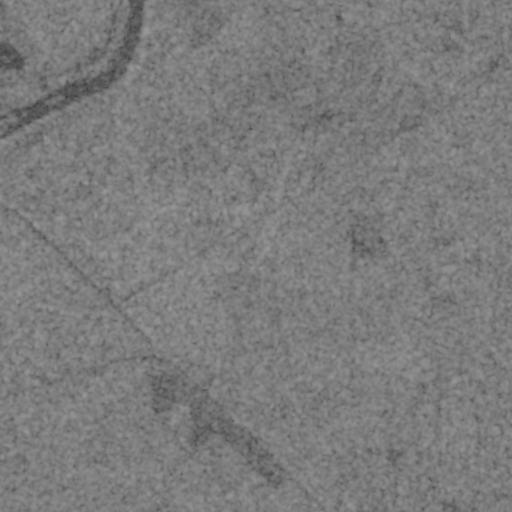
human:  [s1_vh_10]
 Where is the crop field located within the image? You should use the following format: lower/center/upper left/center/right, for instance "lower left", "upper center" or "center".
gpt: The crop field is located in the upper of the image.
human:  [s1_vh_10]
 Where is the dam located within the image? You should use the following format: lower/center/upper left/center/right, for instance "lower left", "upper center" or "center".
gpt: The dam is located in the upper left of the image.
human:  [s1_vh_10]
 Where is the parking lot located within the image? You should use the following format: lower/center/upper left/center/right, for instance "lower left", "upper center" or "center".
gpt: There is no parking lot in the image.

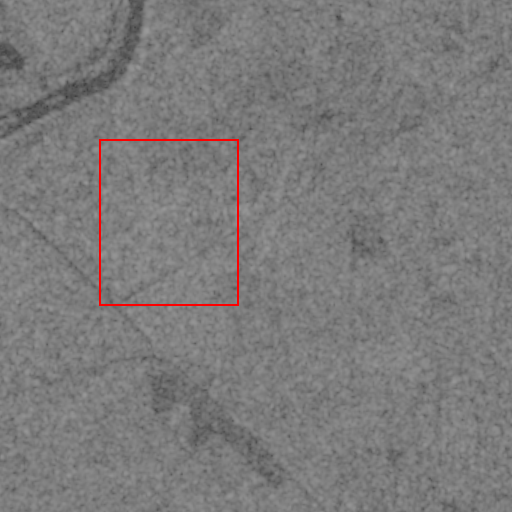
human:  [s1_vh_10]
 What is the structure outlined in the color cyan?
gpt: There is no cyan outline.
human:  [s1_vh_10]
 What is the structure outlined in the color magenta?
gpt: There is no structure outlined in magenta.